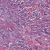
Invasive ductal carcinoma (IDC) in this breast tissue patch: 1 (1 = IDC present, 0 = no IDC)